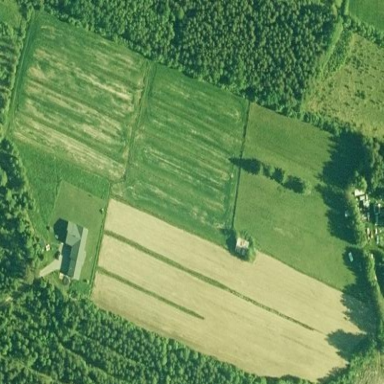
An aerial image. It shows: View of farmland.